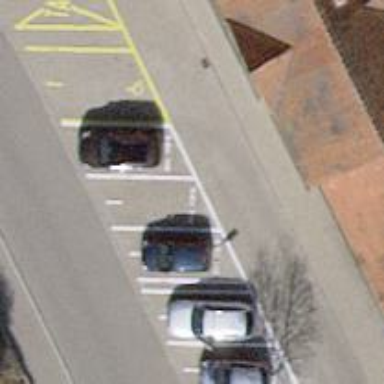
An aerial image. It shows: Car-sharing service available at this location.